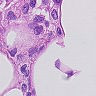
Metastatic tissue present: no